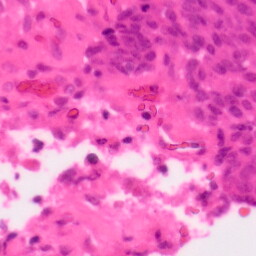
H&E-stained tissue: Colon